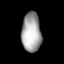
Tissue: lung
Cell type: Epithelial cells
Senescence score: 0.1574
Nuclear area (px): 749
Mean DAPI intensity: 165.542